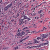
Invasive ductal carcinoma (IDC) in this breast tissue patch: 1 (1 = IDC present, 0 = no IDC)